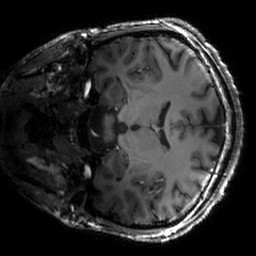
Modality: T1w
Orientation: coronal
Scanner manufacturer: siemens
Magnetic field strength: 6.98 T
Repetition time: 1.8 s
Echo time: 0.00297 s